Field crop: maize
Growth stage: 2
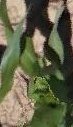
Species: maize